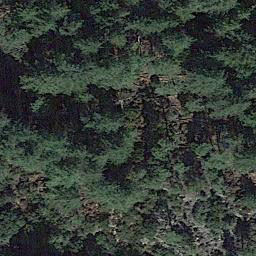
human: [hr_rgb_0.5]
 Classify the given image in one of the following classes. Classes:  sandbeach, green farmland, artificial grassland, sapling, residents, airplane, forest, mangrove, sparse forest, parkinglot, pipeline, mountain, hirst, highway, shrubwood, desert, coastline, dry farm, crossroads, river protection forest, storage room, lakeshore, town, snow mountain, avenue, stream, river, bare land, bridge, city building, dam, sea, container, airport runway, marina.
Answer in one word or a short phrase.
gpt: forest